Question: Count the number of objects in the diagram.
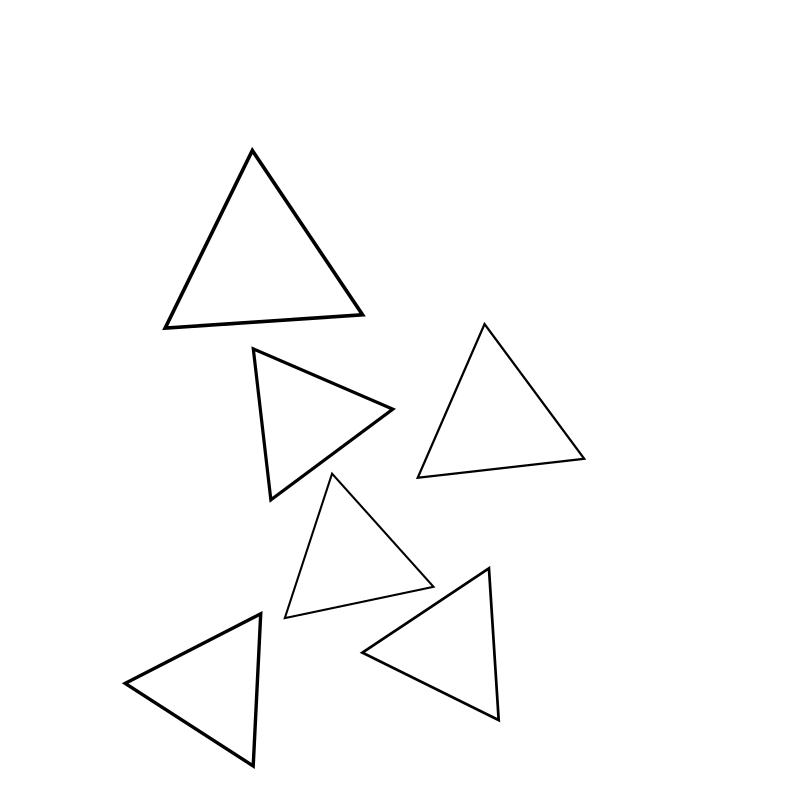
Answer: 6